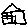
Label: house